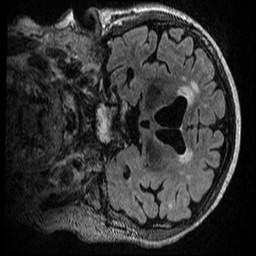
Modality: T2w
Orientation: coronal
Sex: male
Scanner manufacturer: ge
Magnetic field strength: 3 T
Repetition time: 6 s
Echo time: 0.1289 s